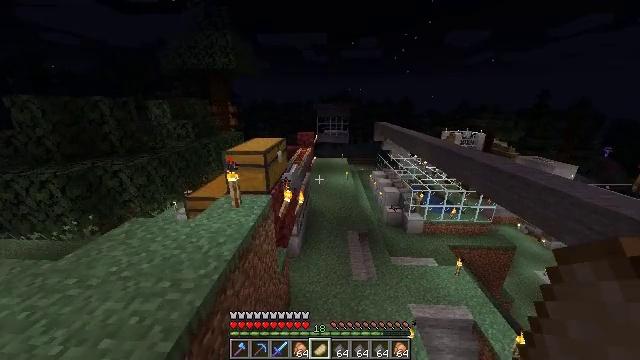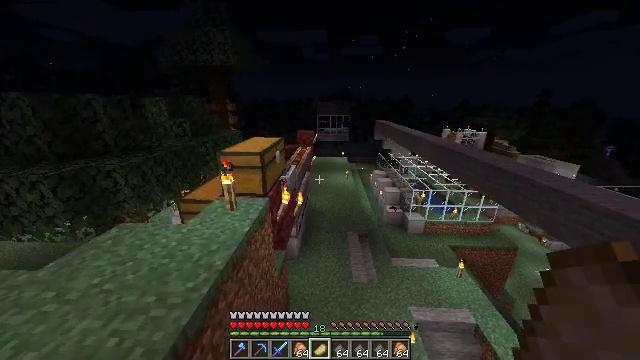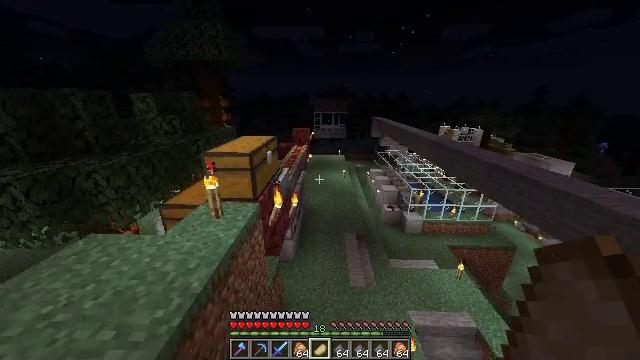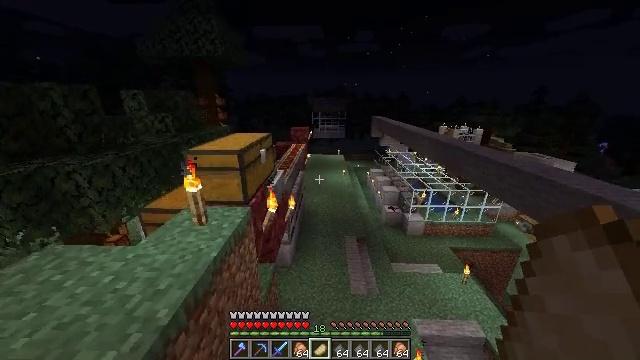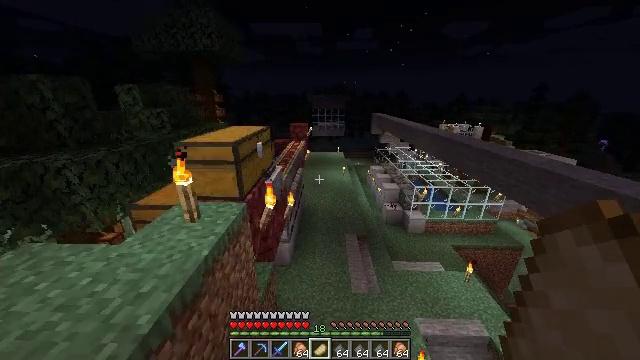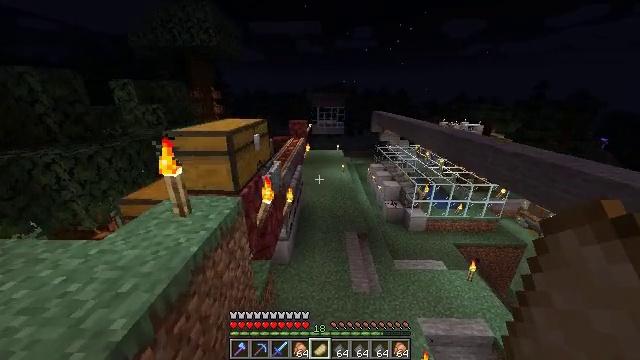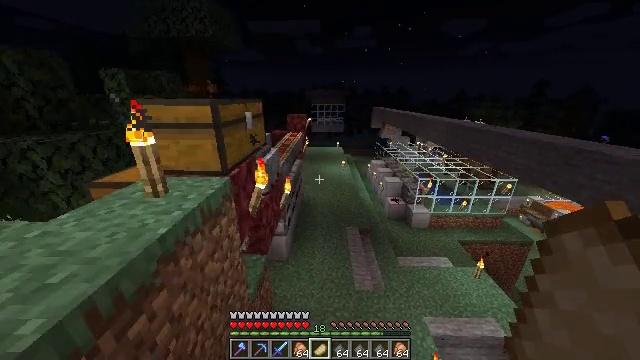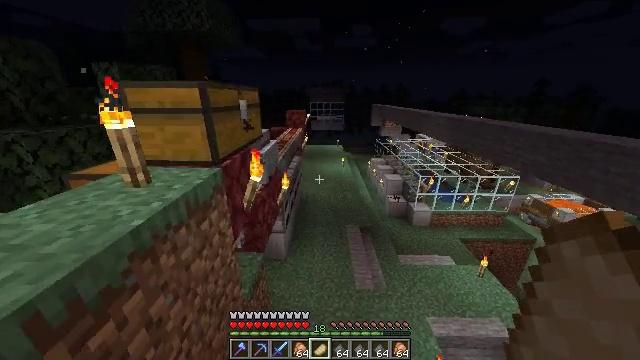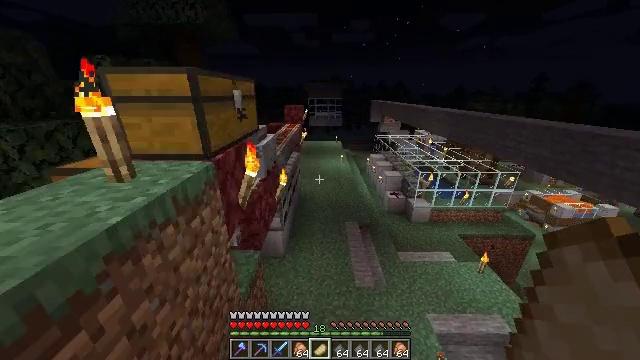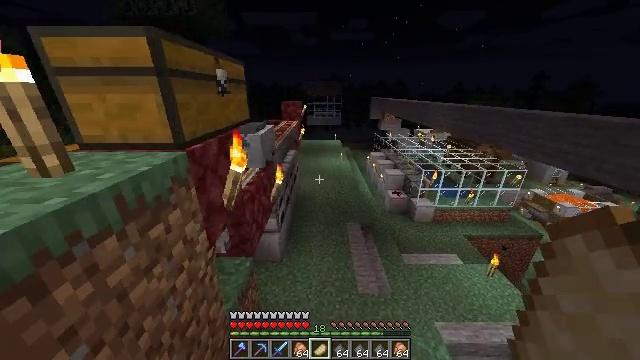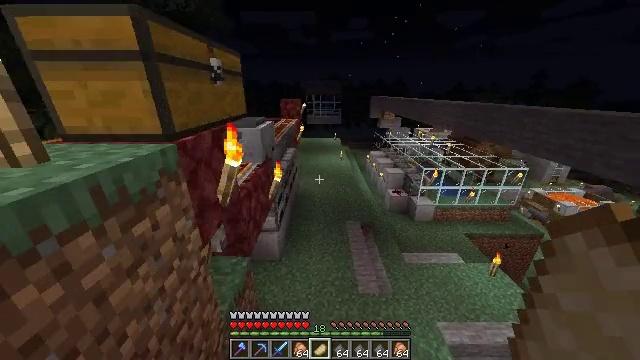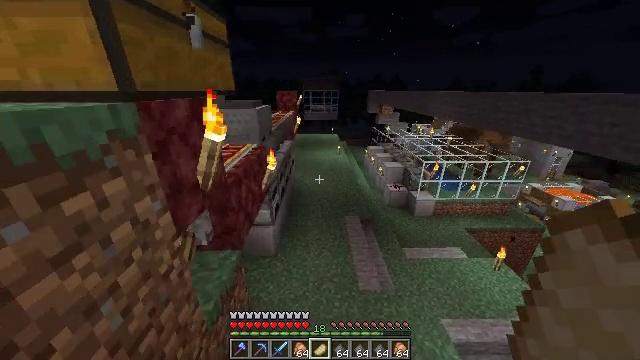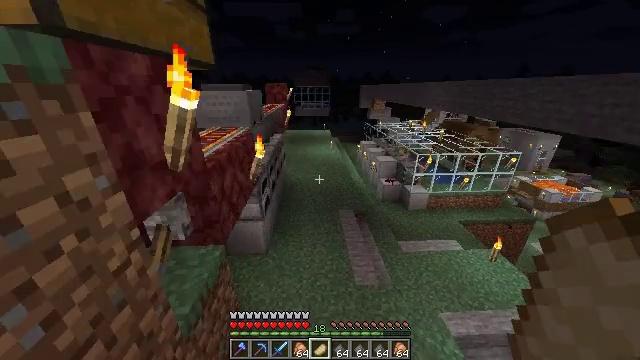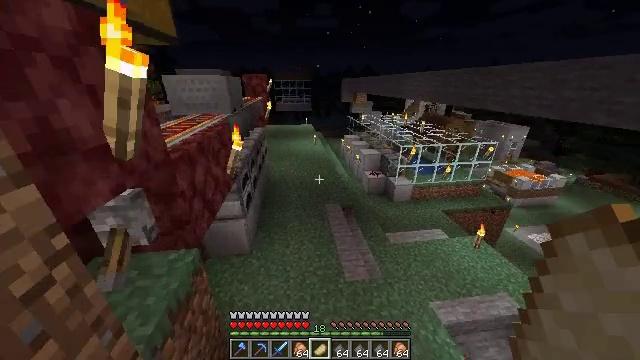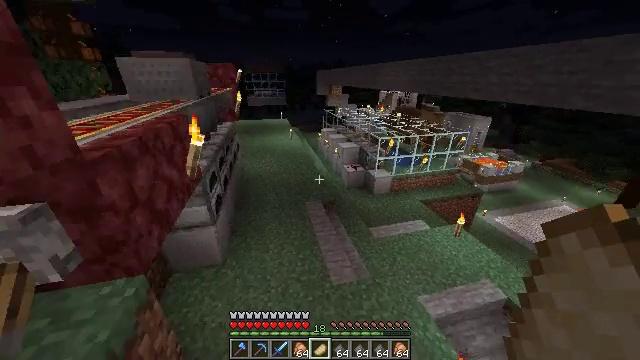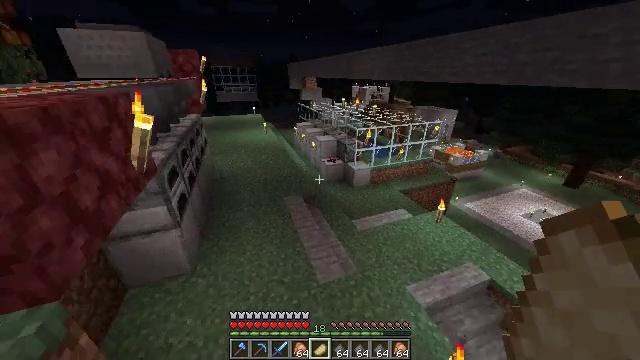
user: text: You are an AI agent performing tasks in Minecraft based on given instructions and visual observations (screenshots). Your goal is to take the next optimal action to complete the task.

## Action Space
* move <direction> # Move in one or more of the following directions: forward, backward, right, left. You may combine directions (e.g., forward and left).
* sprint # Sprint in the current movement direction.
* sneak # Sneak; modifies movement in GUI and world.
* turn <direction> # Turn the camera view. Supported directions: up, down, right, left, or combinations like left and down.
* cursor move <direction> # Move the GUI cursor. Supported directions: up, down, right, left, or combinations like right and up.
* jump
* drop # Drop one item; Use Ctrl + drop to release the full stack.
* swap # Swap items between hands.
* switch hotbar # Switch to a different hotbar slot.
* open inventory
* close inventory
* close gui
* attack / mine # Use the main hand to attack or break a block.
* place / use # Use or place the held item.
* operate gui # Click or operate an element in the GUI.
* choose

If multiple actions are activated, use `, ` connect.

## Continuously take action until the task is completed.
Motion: motion action
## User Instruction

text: Attack the shulker box to pick it up.
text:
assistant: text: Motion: move forward, sprint
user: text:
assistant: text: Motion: move forward, sprint
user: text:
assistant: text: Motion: move forward, sprint
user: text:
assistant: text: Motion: move forward, sprint
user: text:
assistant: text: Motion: move forward
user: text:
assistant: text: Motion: move forward
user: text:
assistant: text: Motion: move forward
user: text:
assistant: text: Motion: move forward
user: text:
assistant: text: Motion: move forward
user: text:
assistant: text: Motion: move forward, sprint
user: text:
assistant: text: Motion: move forward, sprint
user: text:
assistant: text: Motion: move forward, sprint, turn right
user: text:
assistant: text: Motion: move forward, sprint, turn right
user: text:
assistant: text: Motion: move forward, turn right and down
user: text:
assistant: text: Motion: move forward, turn right
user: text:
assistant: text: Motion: move forward, turn right
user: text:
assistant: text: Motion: move forward, turn right
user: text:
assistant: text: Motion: move forward, turn right
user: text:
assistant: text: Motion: move forward, turn right
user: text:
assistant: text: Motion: move forward, turn right
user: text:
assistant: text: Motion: move forward, turn right
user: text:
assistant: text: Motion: move forward
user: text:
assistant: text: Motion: move forward, turn right
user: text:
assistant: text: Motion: move forward
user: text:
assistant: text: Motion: no_op
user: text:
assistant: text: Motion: no_op
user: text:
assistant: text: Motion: no_op
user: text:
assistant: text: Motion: turn left
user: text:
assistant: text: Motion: turn left
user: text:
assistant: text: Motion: move forward, turn left